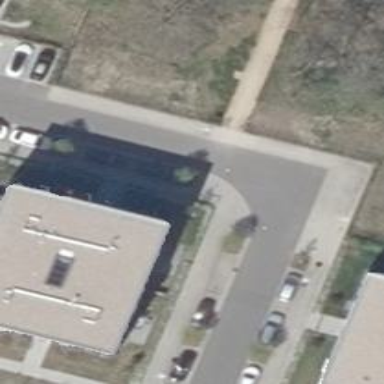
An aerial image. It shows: Residential road with asphalt surface. Both sides have sidewalks.